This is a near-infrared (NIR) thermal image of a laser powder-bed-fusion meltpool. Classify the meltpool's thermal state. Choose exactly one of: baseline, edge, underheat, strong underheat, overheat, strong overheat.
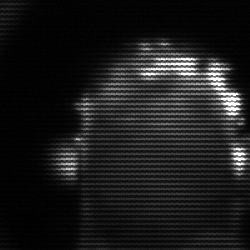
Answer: baseline